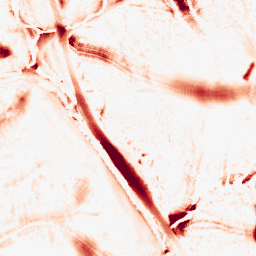
Category: morphological
Decomposition family: morphological
Decomposition parameters: operation: opening
size: 20
Upsampling method: lanczos
Upsampling parameters: scale: 4
Upsampling scale: 4